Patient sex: M
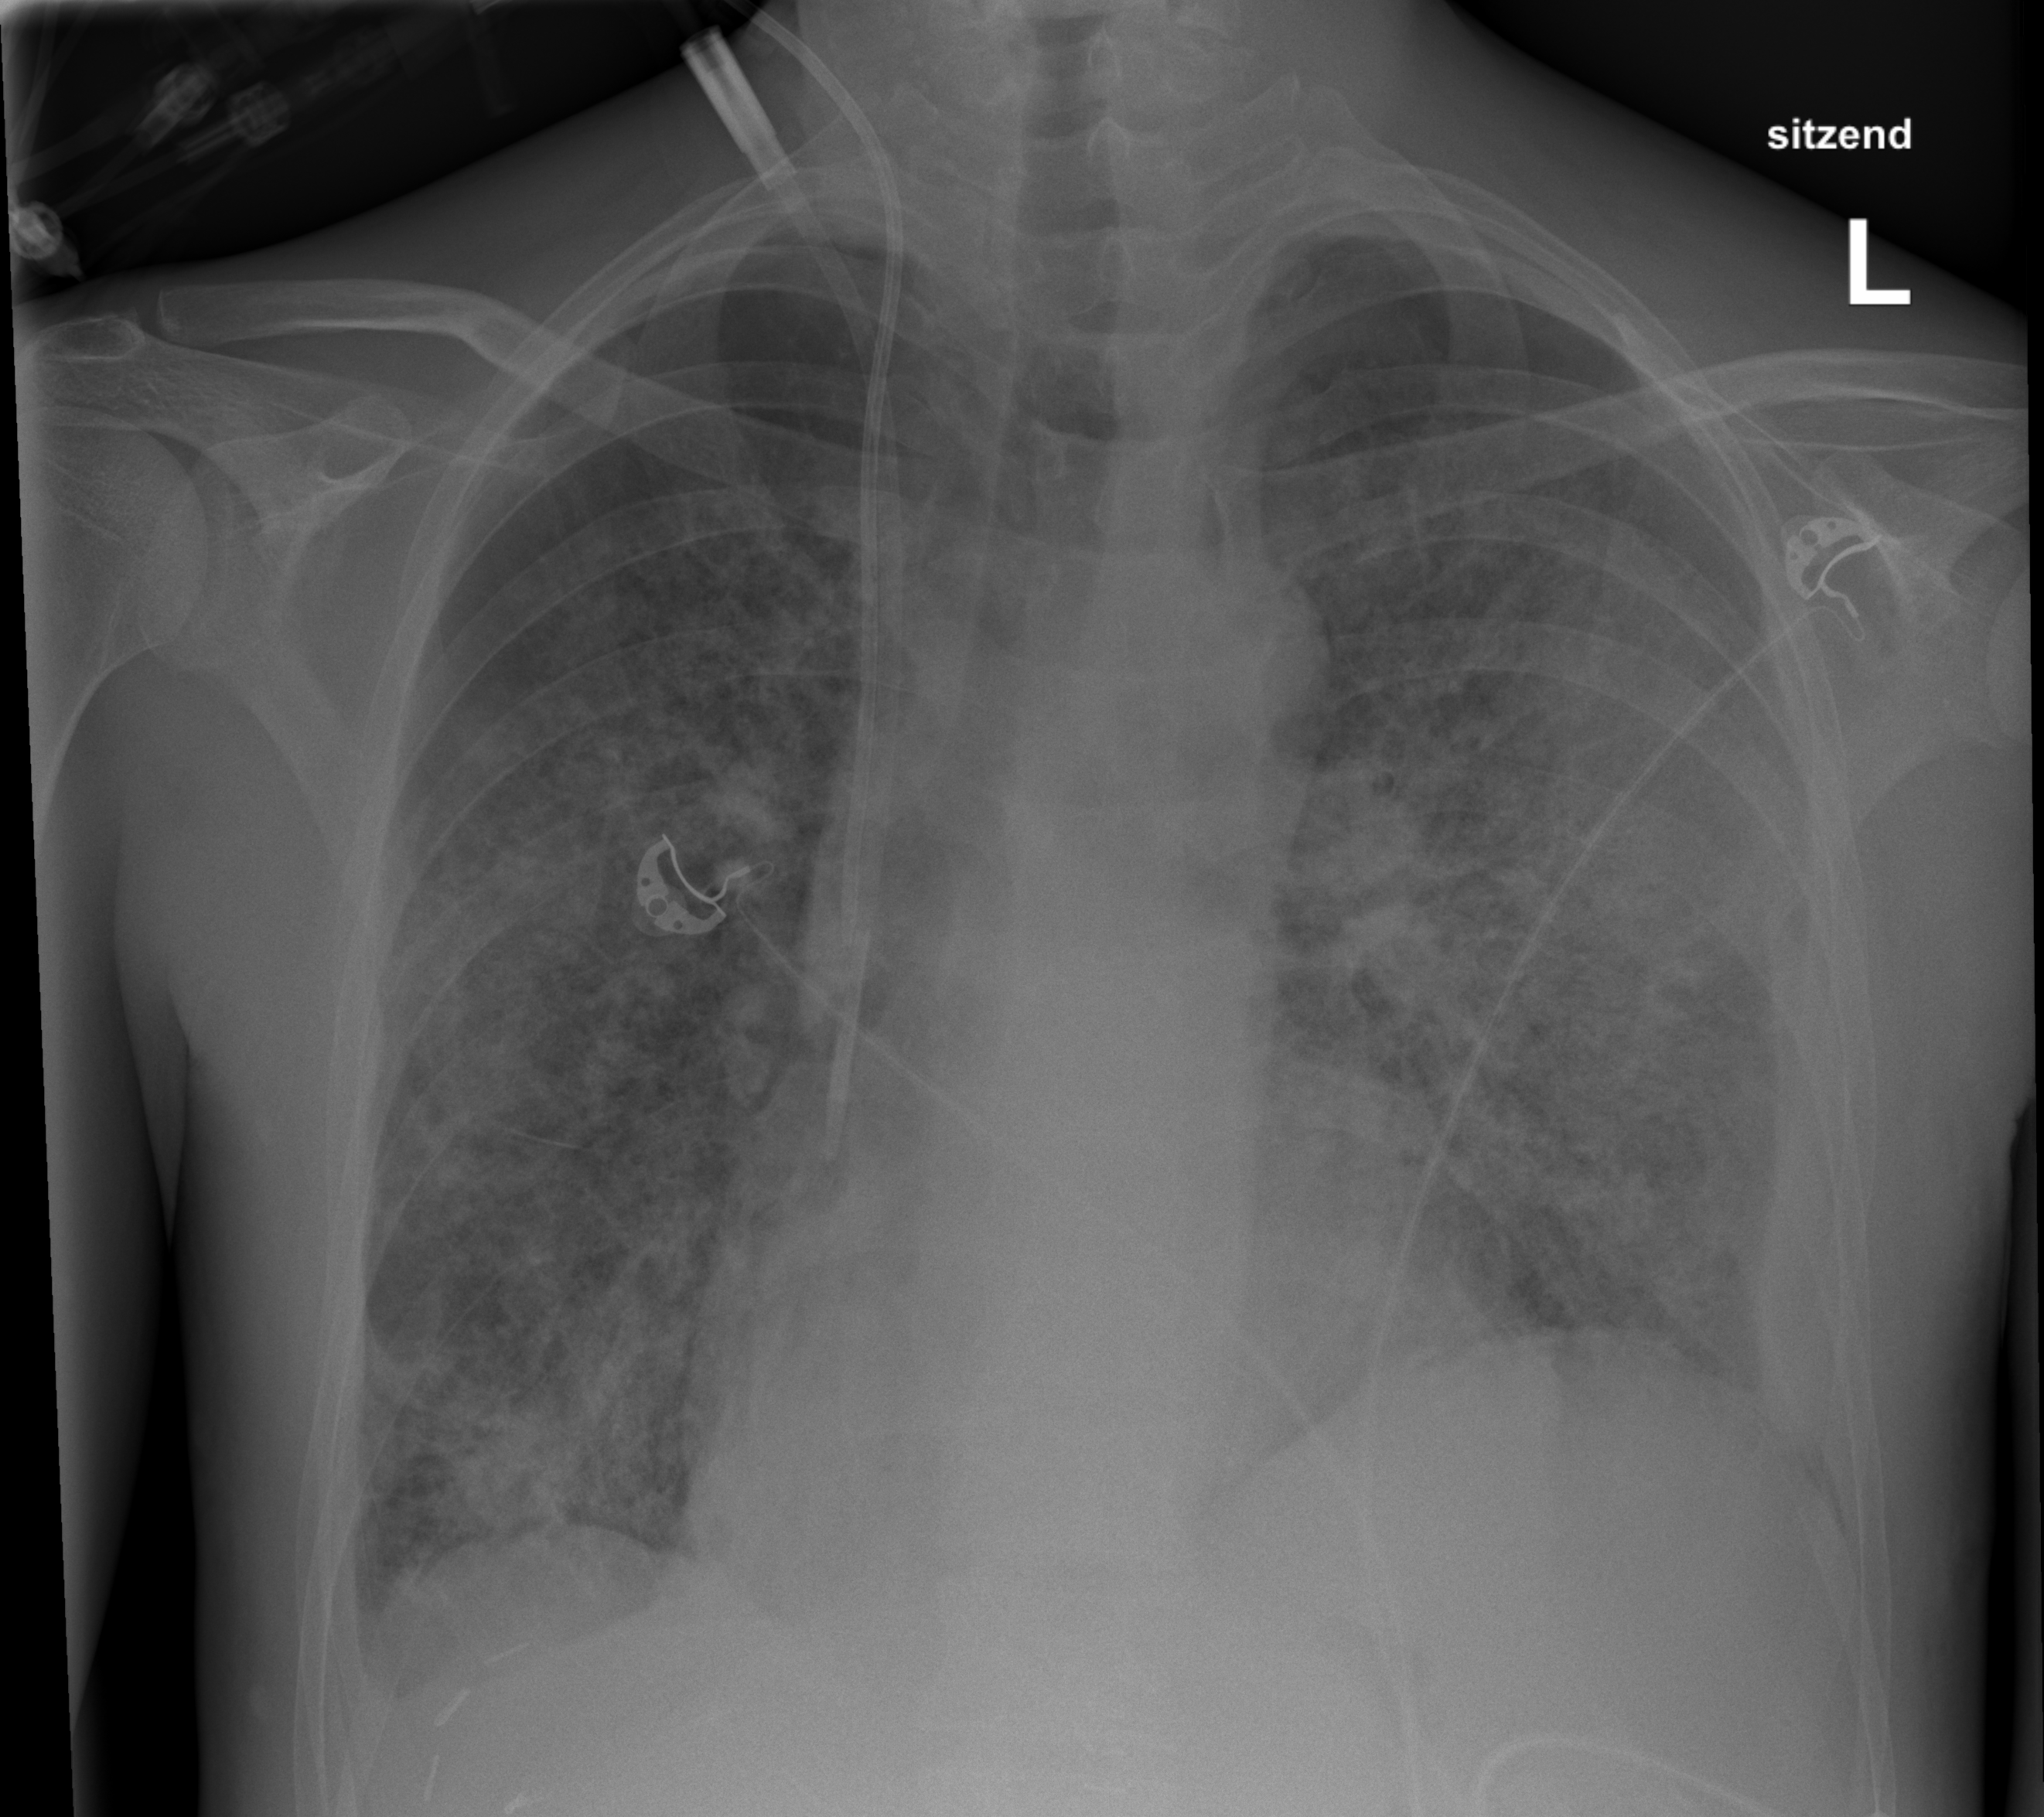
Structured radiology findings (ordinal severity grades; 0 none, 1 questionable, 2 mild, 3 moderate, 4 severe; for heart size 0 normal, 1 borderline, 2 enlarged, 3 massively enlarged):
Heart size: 2
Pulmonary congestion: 2
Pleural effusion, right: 2
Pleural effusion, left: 2
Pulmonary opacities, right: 4
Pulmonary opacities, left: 4
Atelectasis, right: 3
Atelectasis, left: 3